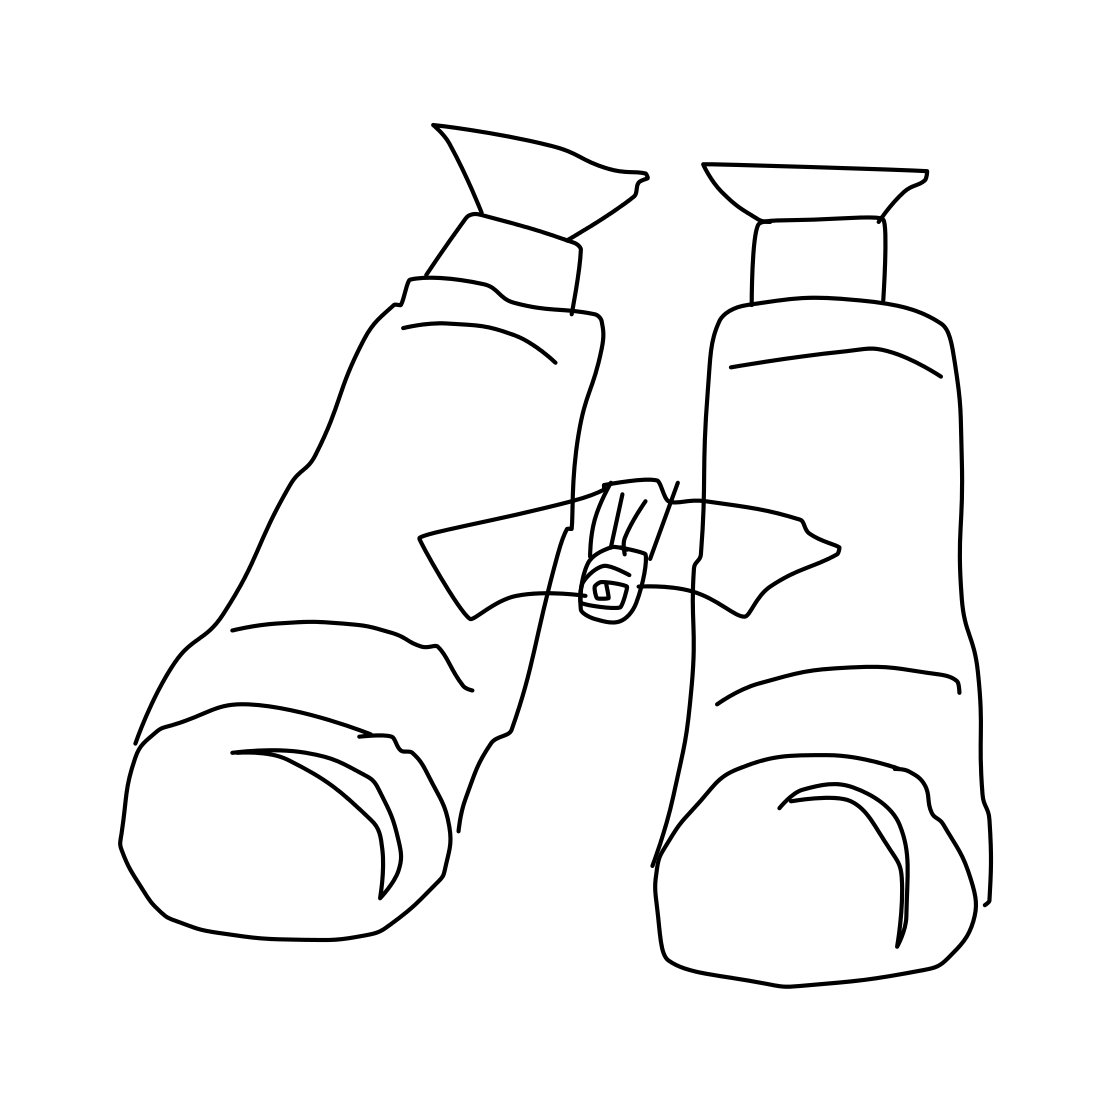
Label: binoculars